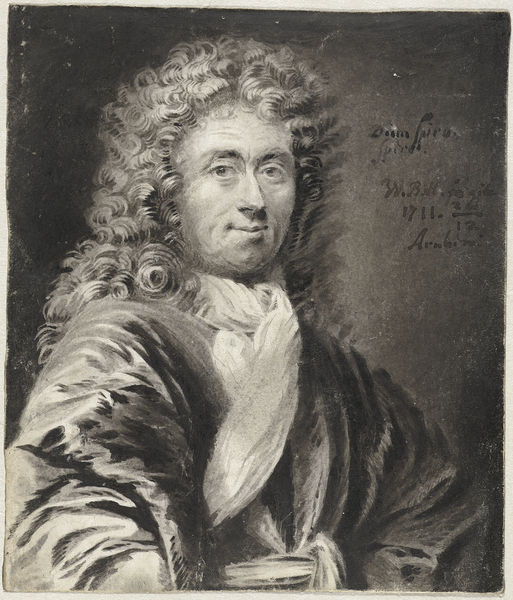
Titel: Mansportret
Künstler: Monogrammist WBH
Standort: Amsterdam
Institution: Rijksmuseum
Schlagwörter: richter, tusche